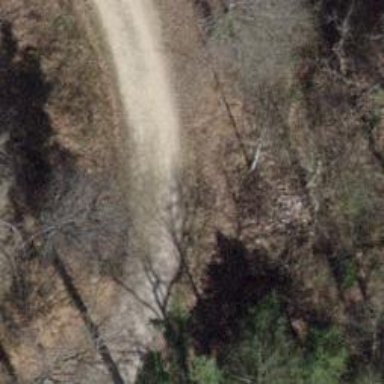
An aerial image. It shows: Track road with grade3 tracktype.